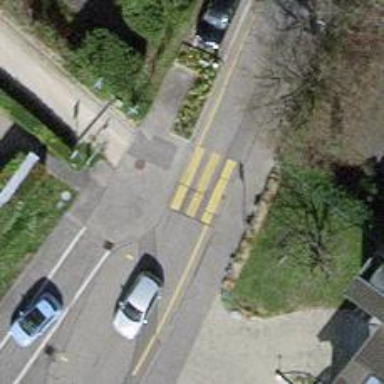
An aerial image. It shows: Uncontrolled zebra crossing with zebra markings.